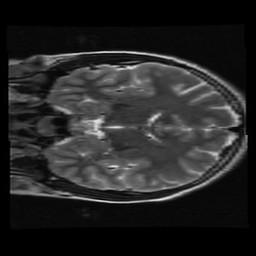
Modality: T2w
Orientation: coronal
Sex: female
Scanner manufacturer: ge
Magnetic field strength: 3 T
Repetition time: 5 s
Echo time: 0.1012 s